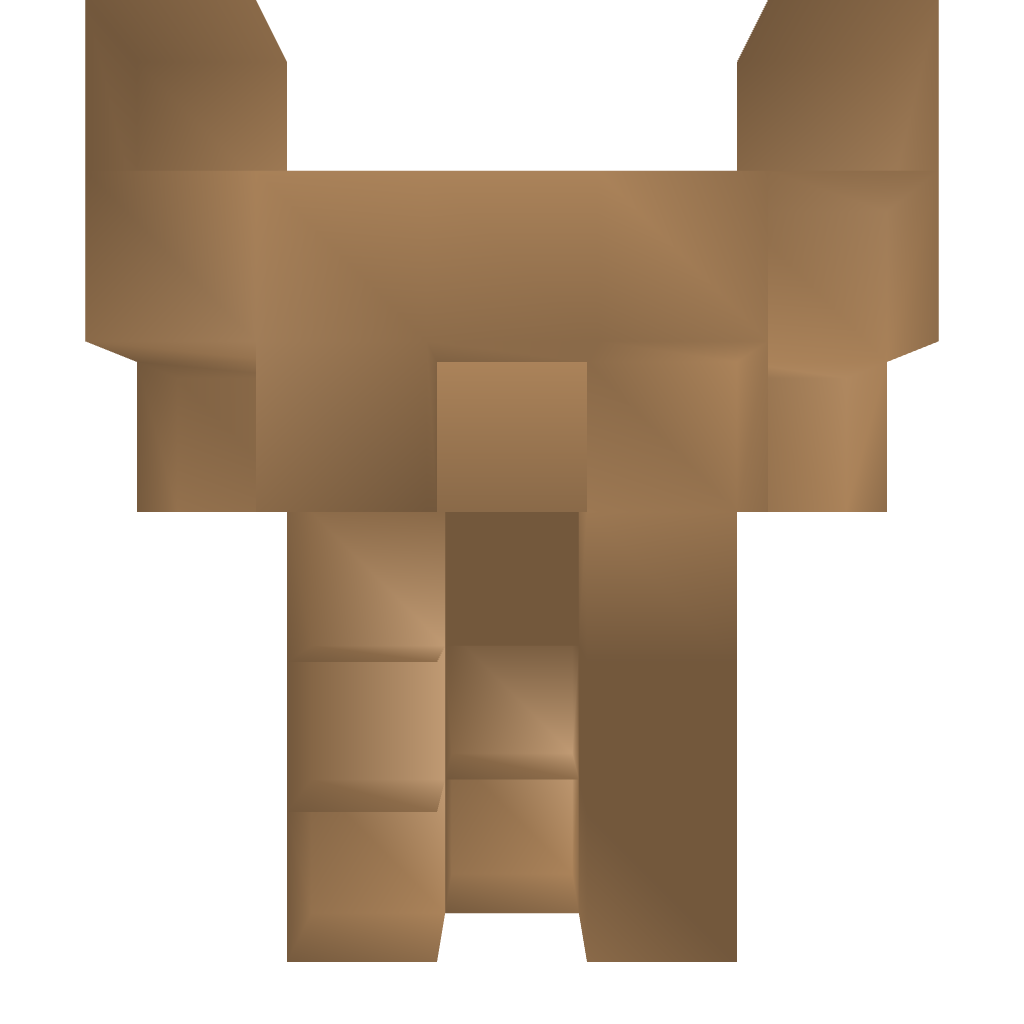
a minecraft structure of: Beach guard tower good quality